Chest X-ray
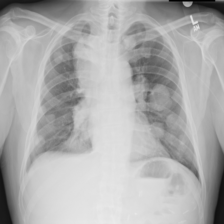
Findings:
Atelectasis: negative
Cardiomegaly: negative
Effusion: negative
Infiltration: negative
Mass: positive
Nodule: negative
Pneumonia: negative
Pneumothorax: negative
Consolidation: negative
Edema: negative
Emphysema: negative
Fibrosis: negative
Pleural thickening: negative
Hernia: negative